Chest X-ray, PA view. Patient: 16 years old, sex M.
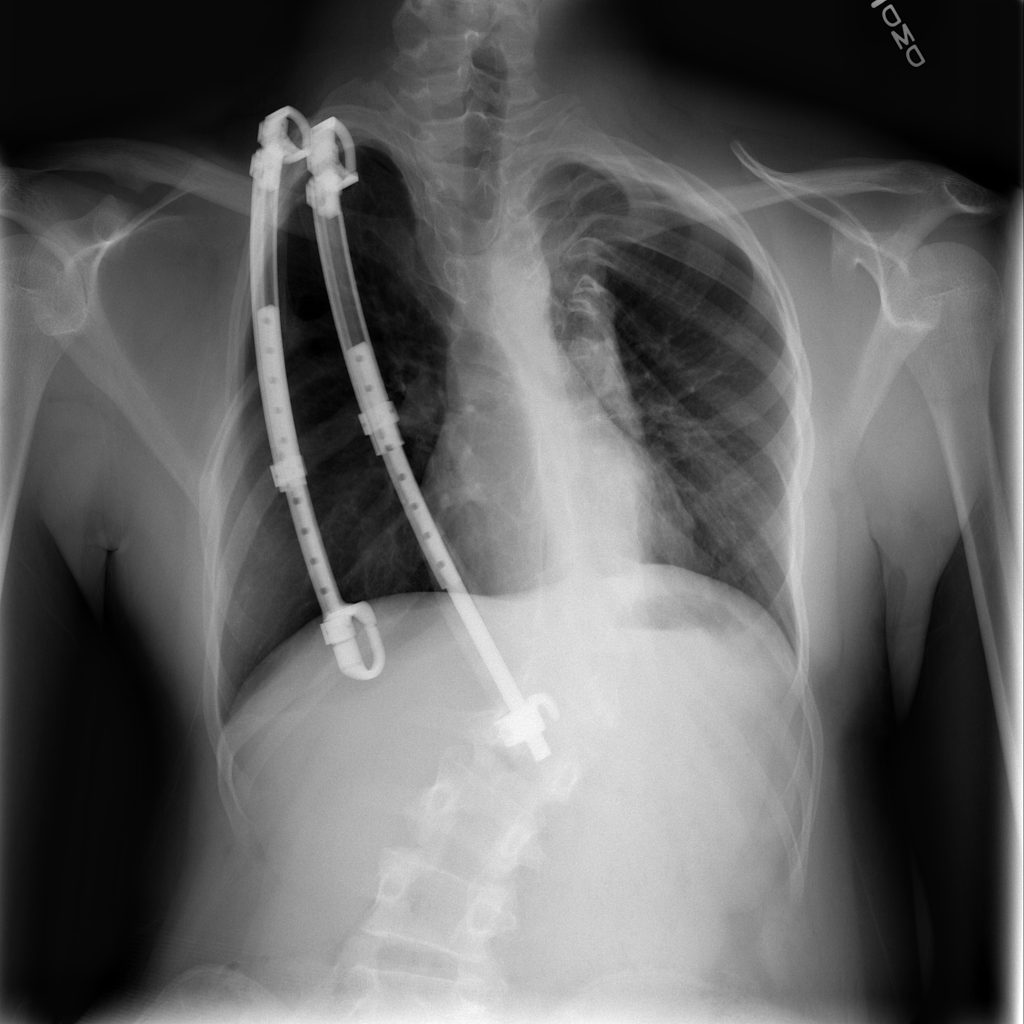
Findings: No Finding